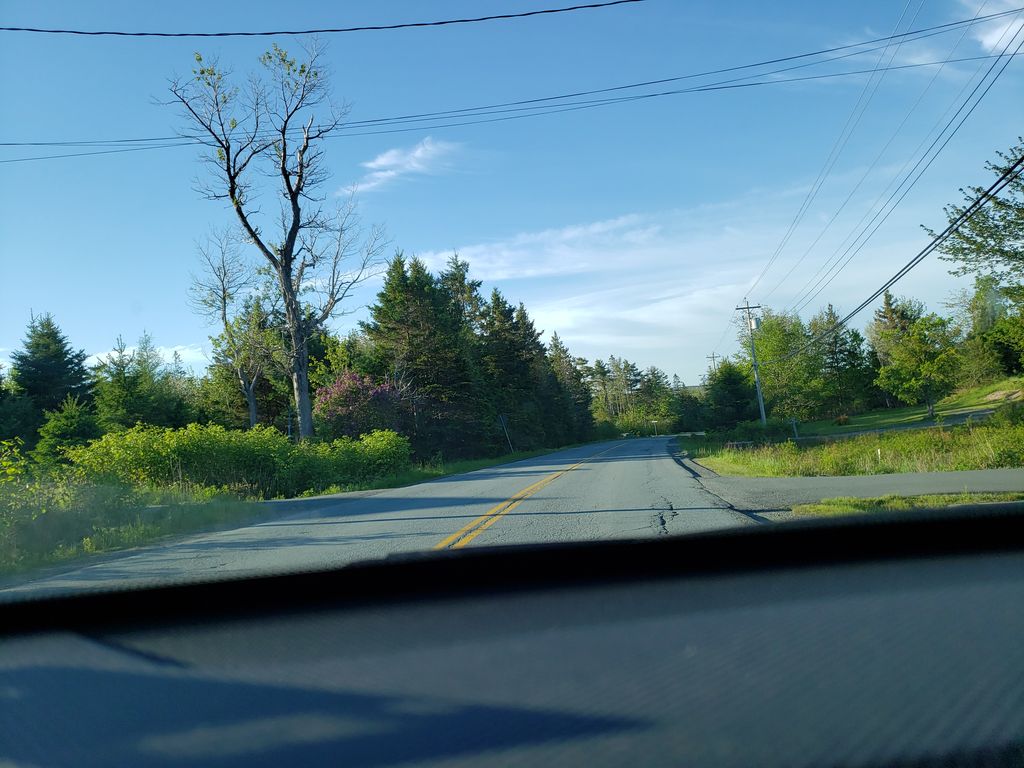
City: halifax